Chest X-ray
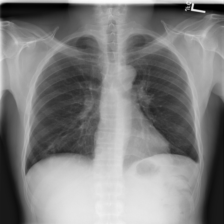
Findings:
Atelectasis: positive
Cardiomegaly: negative
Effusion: negative
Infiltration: positive
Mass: negative
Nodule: negative
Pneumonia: negative
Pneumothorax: negative
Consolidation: negative
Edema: negative
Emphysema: negative
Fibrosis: negative
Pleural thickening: negative
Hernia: negative